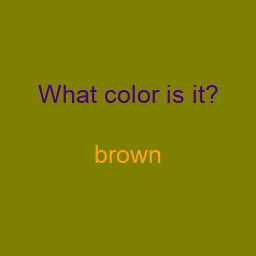
Color: orange
Color name shown: brown
Background color: olive
Question text color: indigo